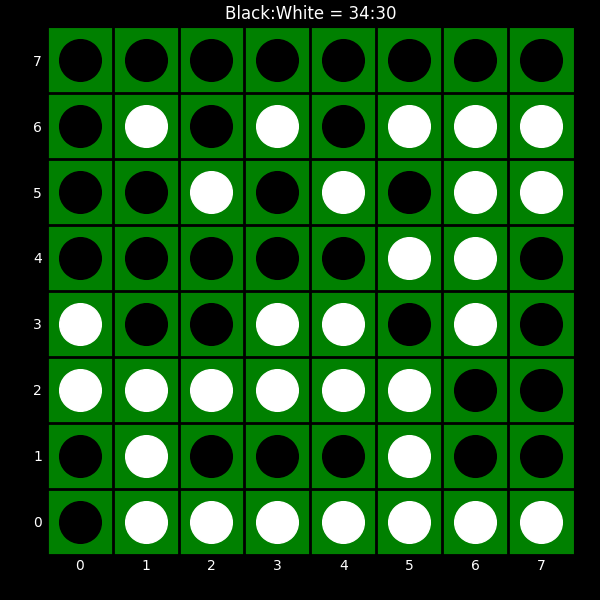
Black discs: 34
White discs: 30